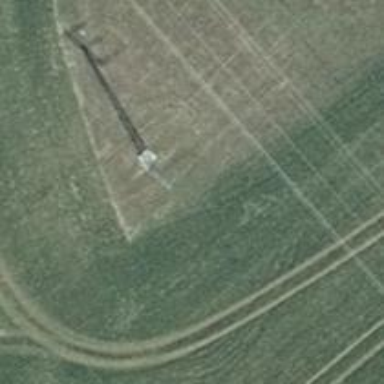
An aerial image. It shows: Power line with three cables.